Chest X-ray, PA view. Patient: 53 years old, sex M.
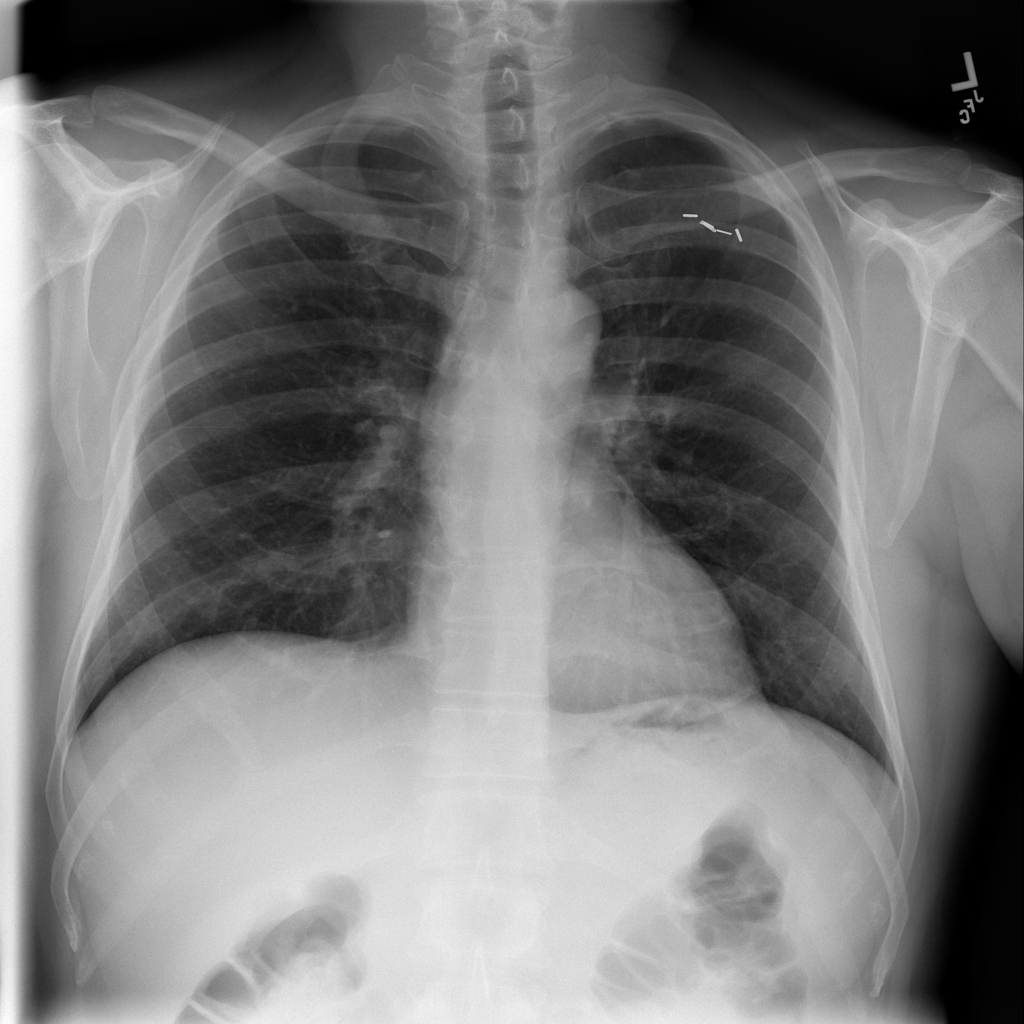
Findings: No Finding